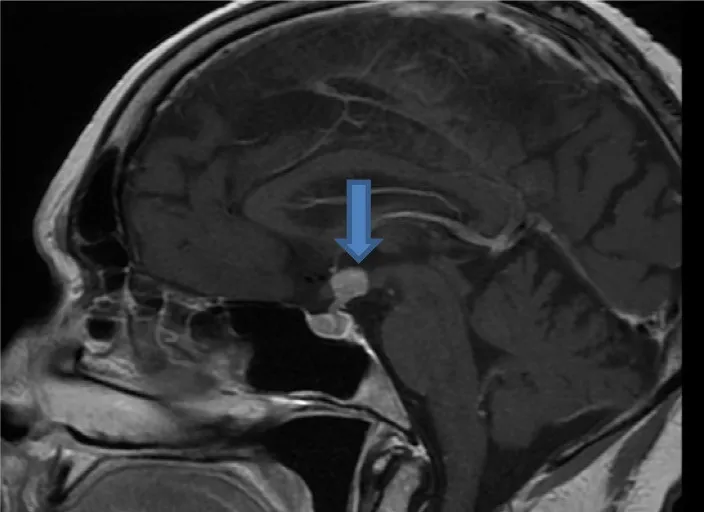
Case 2. Magnetic resonance image of the pituitary gland showing a mass lesion infiltrating the pituitary stalk.
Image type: radiology (mri)